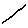
Label: line